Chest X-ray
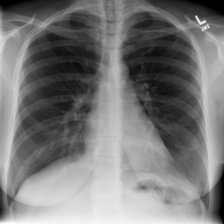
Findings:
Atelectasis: negative
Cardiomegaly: negative
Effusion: negative
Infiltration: negative
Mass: negative
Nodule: negative
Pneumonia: negative
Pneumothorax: negative
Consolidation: negative
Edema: negative
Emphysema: negative
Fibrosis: negative
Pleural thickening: negative
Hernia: negative